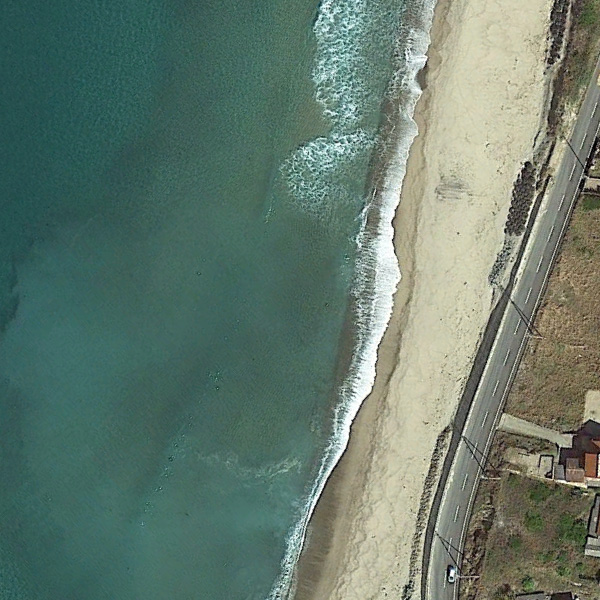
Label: Beach